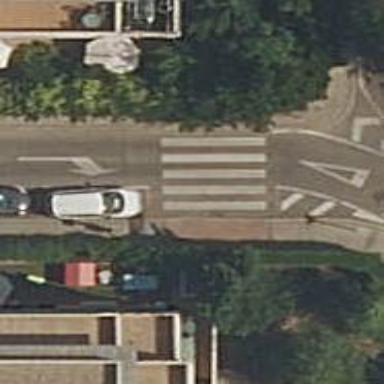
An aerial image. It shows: Zebra crossing on the road.